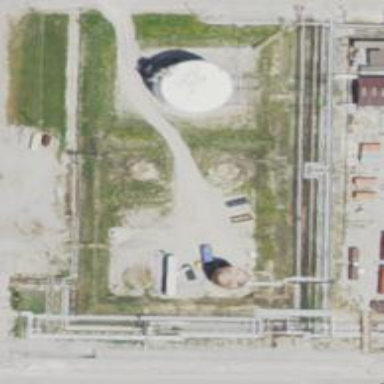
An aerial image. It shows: Storage tank with man-made structure.